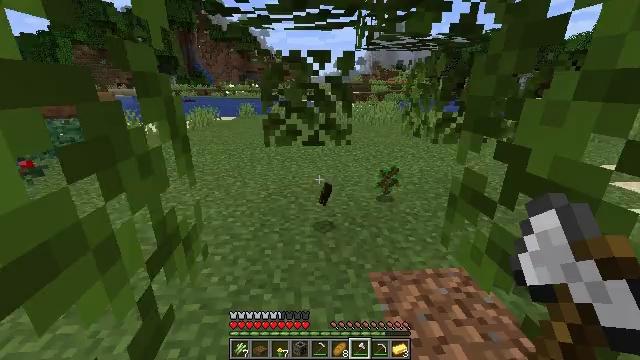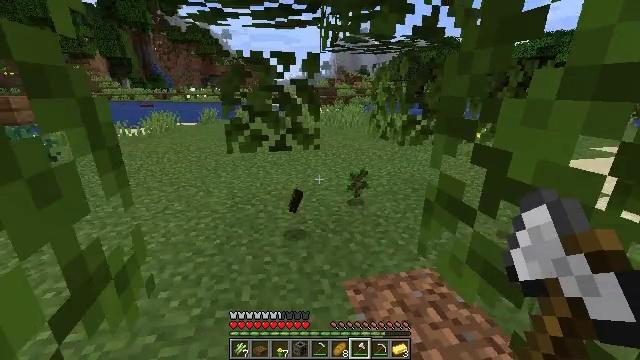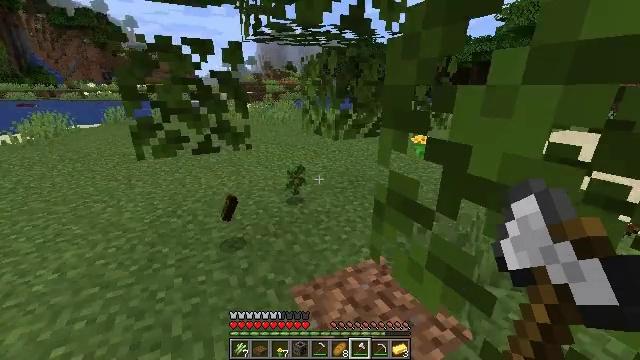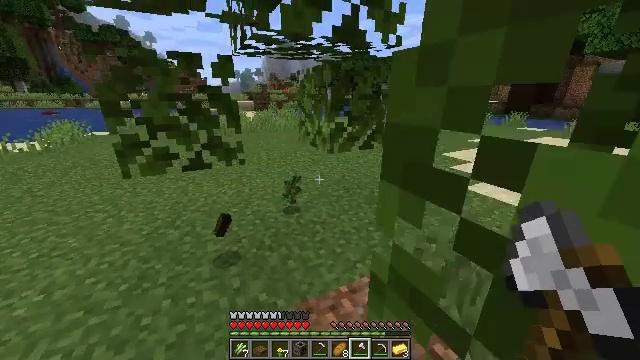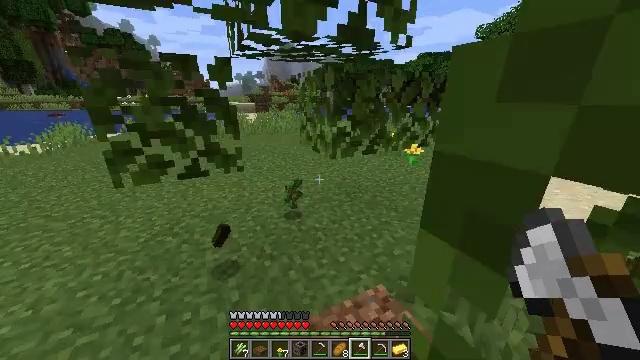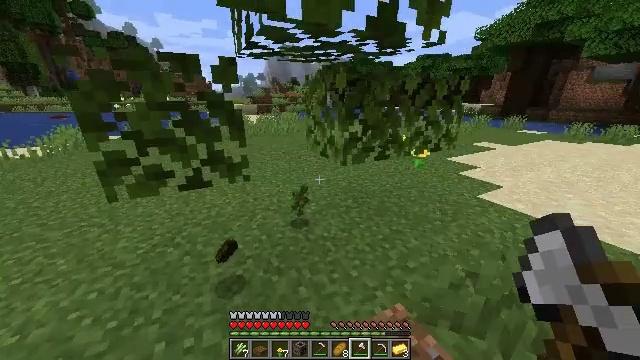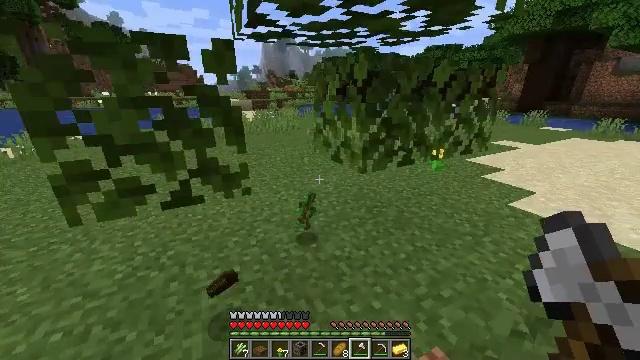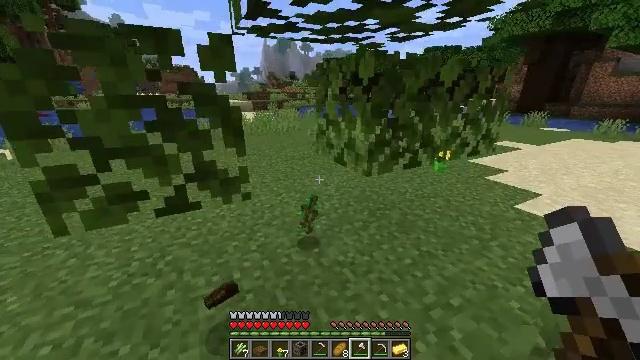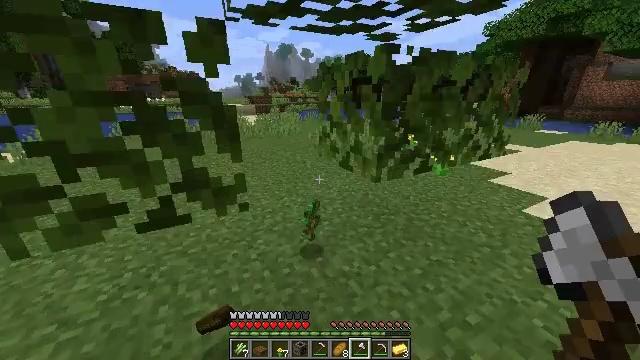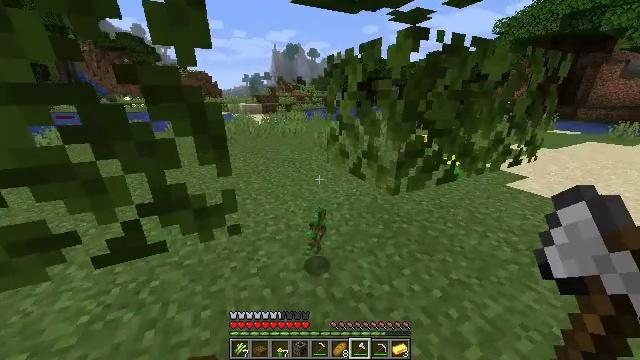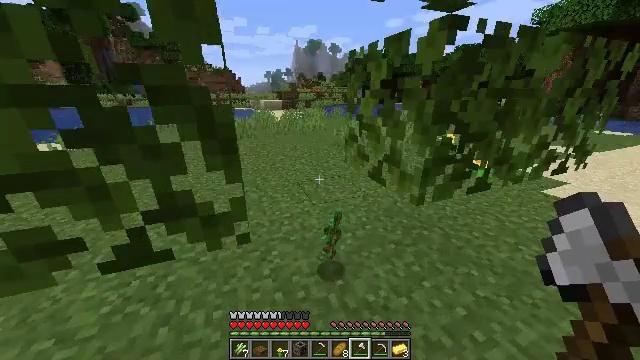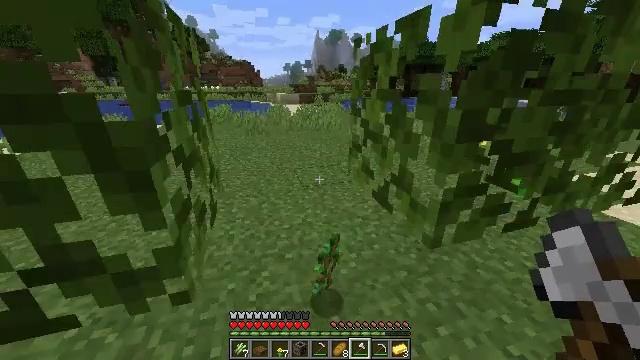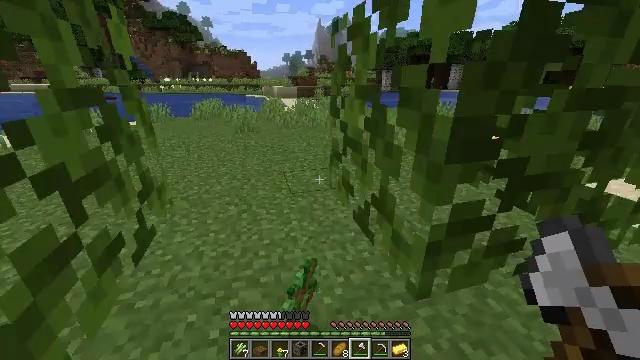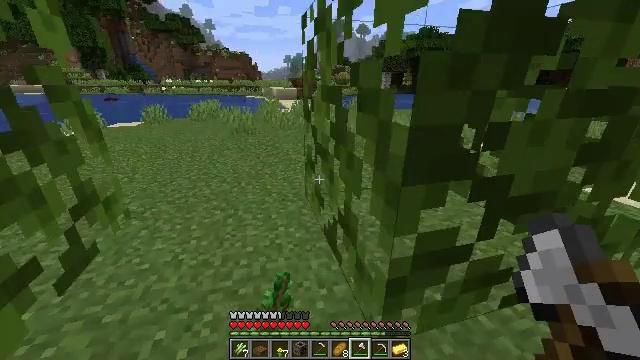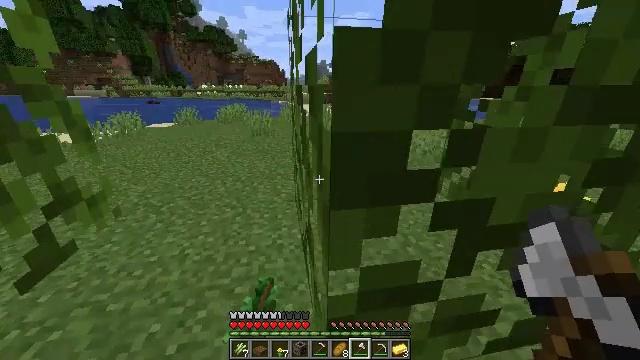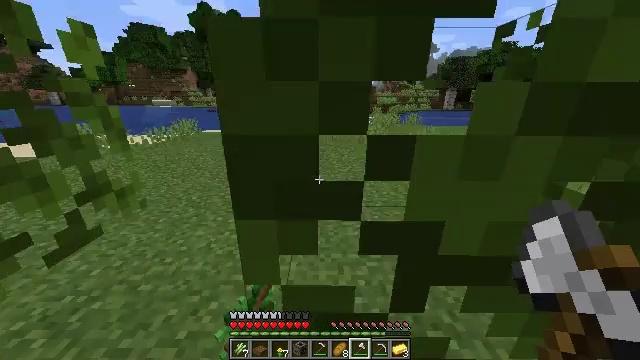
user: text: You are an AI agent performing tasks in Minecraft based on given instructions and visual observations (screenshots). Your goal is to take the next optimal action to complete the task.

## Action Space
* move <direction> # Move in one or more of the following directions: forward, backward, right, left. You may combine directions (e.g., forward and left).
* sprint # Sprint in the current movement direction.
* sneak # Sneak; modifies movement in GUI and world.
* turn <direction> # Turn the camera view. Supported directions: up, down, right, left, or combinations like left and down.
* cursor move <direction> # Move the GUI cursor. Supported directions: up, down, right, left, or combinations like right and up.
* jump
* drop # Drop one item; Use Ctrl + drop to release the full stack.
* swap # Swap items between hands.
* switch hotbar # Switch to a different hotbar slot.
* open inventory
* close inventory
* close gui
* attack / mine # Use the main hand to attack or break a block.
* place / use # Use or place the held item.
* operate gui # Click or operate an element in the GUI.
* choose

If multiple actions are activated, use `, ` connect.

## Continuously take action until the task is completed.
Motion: motion action
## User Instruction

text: Destroy the purple bed to collect it.
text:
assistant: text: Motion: move forward, sprint
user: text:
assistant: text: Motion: move forward and move right, sprint, turn right
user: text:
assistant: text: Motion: move forward
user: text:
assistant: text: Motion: move forward
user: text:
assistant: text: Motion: move forward
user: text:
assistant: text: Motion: move forward
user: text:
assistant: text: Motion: move forward
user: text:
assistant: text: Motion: move forward
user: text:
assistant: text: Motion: move forward, sprint, turn left
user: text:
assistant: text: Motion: move forward and move right, turn left
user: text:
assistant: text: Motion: move forward and move right, turn left
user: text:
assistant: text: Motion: move forward and move right
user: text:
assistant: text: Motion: move forward and move right
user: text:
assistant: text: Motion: move forward and move right, sprint, turn left
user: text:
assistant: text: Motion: move forward, sprint, turn left and up
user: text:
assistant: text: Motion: move forward, sprint, turn left and up
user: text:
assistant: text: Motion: move forward, turn left
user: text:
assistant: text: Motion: move forward, sprint, turn left
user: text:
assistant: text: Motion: move forward, sprint, turn left
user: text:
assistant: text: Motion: move forward, sprint
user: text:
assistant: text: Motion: move forward, sprint
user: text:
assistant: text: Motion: move forward
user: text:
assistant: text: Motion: move forward, turn left
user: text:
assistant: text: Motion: move forward
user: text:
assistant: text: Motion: move forward
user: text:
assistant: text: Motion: move forward
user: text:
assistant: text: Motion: move forward, turn right
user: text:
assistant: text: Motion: move forward, sprint, turn right
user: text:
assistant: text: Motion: move forward, sprint, turn right
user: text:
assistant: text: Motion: move forward, sprint, turn right